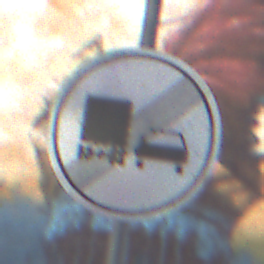
Verkehrszeichen: EndeUeberholverbotKraftfahrzeuge
Umgebung: Outdoor, Urban
Tageszeit: MorningAfternoon
Wetter: PartlyCloudy
Licht: Natural
Jahreszeit: NotSpecified
Kontrast: MediumContrast